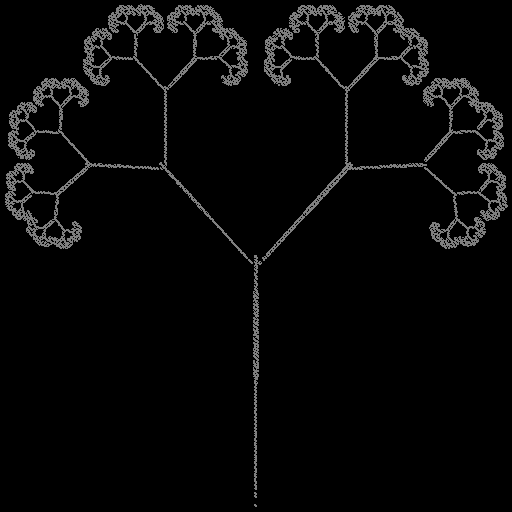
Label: sticks